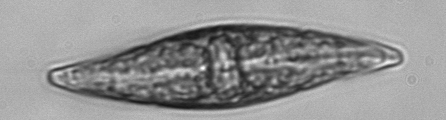
Label: Pleurosigma